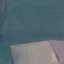
Land use / land cover class: AnnualCrop